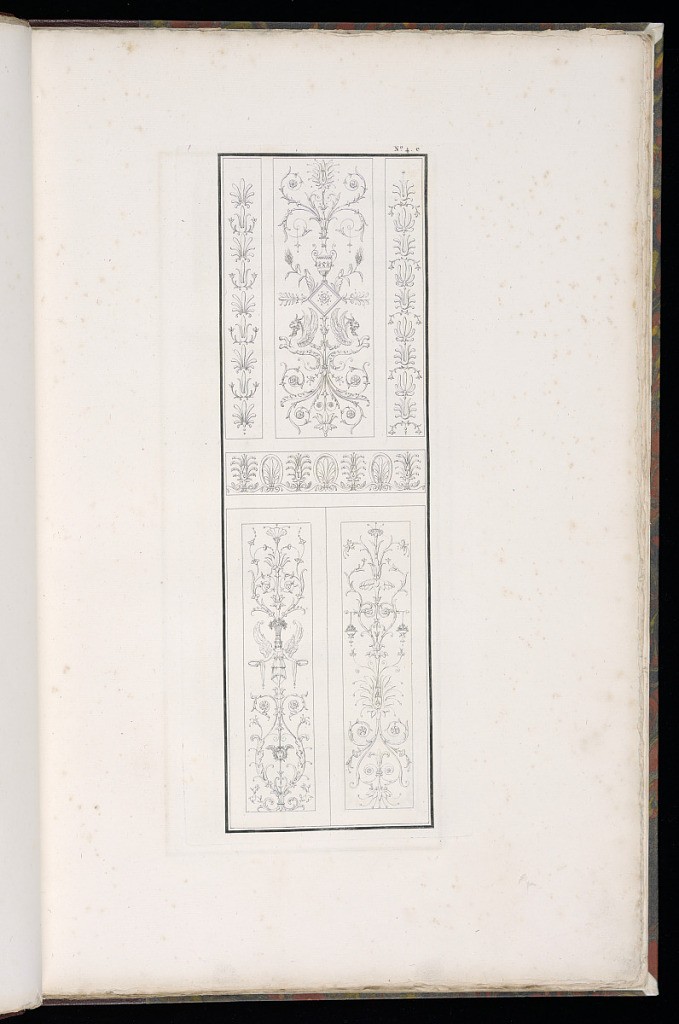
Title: Arabesque Ornament Designs
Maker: Charles Normand, French, 1765 – 1840
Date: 1787–95
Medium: Etching on laid paper
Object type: Print
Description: A vertical plate with arabesque ornament designs featuring Neoclassical motifs, palmettes, fleurons, scrolling foliage and acanthus leaves, rosettes, mythological creatures, griffins, a vase, and mask of Apollo. The plate is numbered.